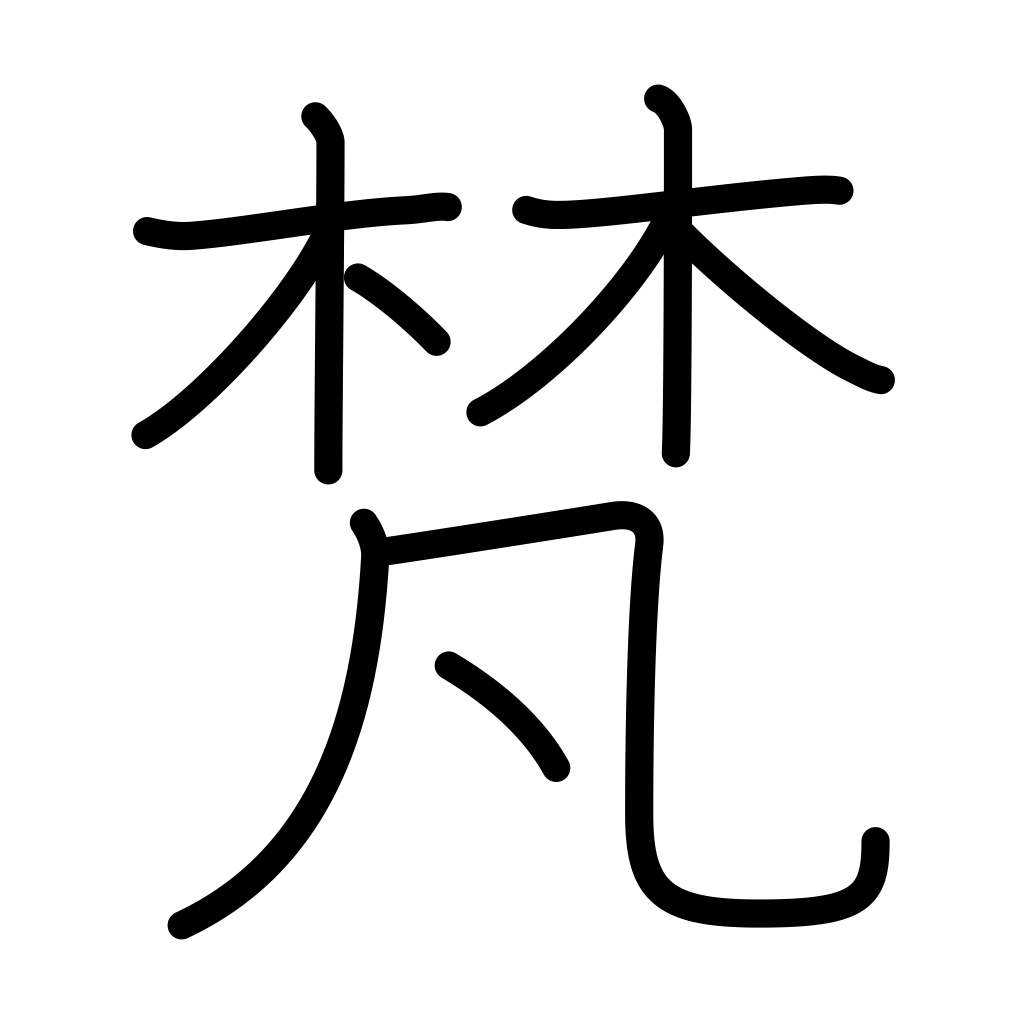
Meaning: Sanskrit, purity, Buddhist